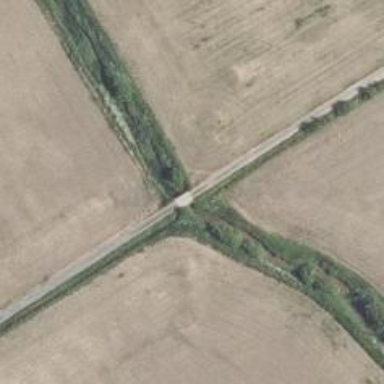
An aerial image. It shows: Track road with bridge.